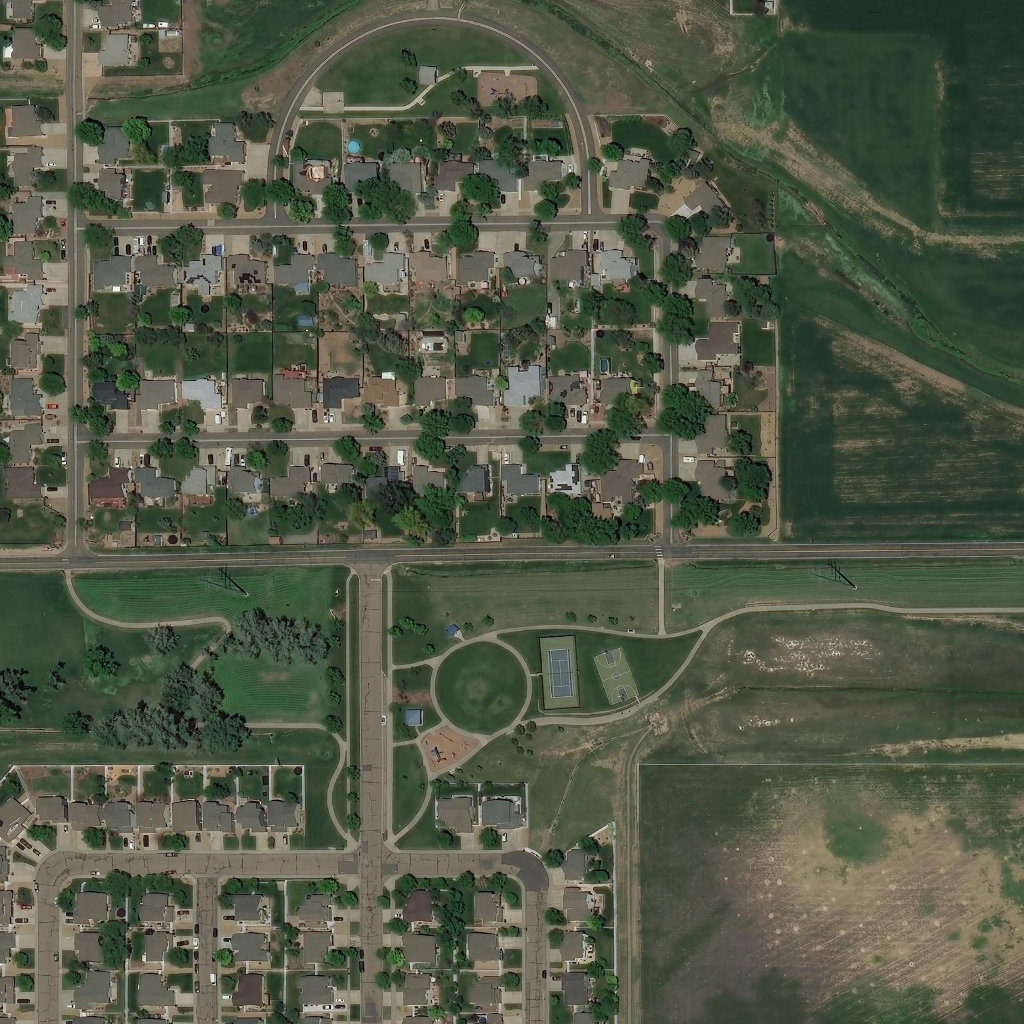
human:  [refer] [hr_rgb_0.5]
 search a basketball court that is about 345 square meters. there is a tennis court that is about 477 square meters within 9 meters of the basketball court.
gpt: <box>[[57, 62, 61, 68, 0]]</box>

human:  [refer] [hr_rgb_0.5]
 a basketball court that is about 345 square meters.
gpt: <box>[[57, 62, 61, 68, 0]]</box>